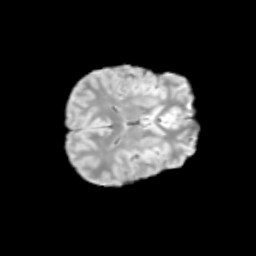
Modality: T2w
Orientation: axial
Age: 13
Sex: male
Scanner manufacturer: siemens
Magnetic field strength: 3 T
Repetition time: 3.8 s
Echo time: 0.07 s